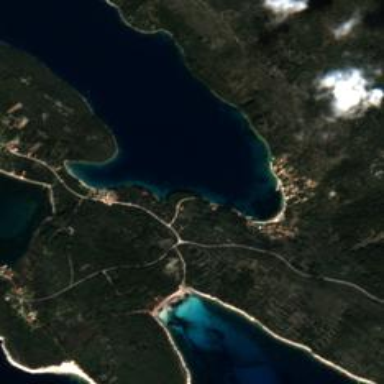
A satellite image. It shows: Beautiful bay with natural surroundings.